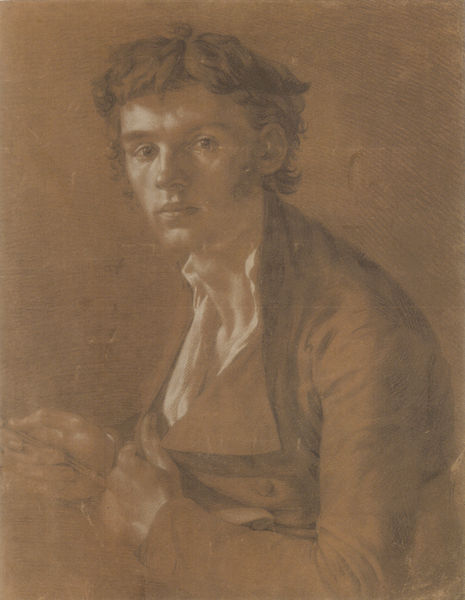
Titel: Selbstbildnis am Zeichentisch
Künstler: Philipp Otto Runge
Standort: Hamburg
Institution: Kunsthalle
Schlagwörter: gemälde, hand, mann, schatten, weiß, braun, daumen, geste, licht, ohr, pastell, rücken, schwarz, zeichnung, blick, rock, hemd, jacke, jung, augen, falten, gesicht, kragen, ärmel, hals, hände, portrait, porträt, haare, mantel, musiker, frontal, knopf, locken, ohren, beobachten, grafik, graphik, monochrom, sepia, romantik, dichter, halstuch, maler, junge, nachdenklich, revers, selbstporträt, offen, knabe, schraffur, radierung, künstler, selbstbildnis, denker, wirr, schraffiert, koteletten, pinsel, stift, kotletten, runge, jüngling, selbstportrait, junger mann, halbprofil, rasiert, wams, kersting, aufschlag, schopf, lipen, spitznase, physiognomie, jng, kein bart, selbtporträt, gehöt